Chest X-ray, PA view. Patient: 36 years old, sex M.
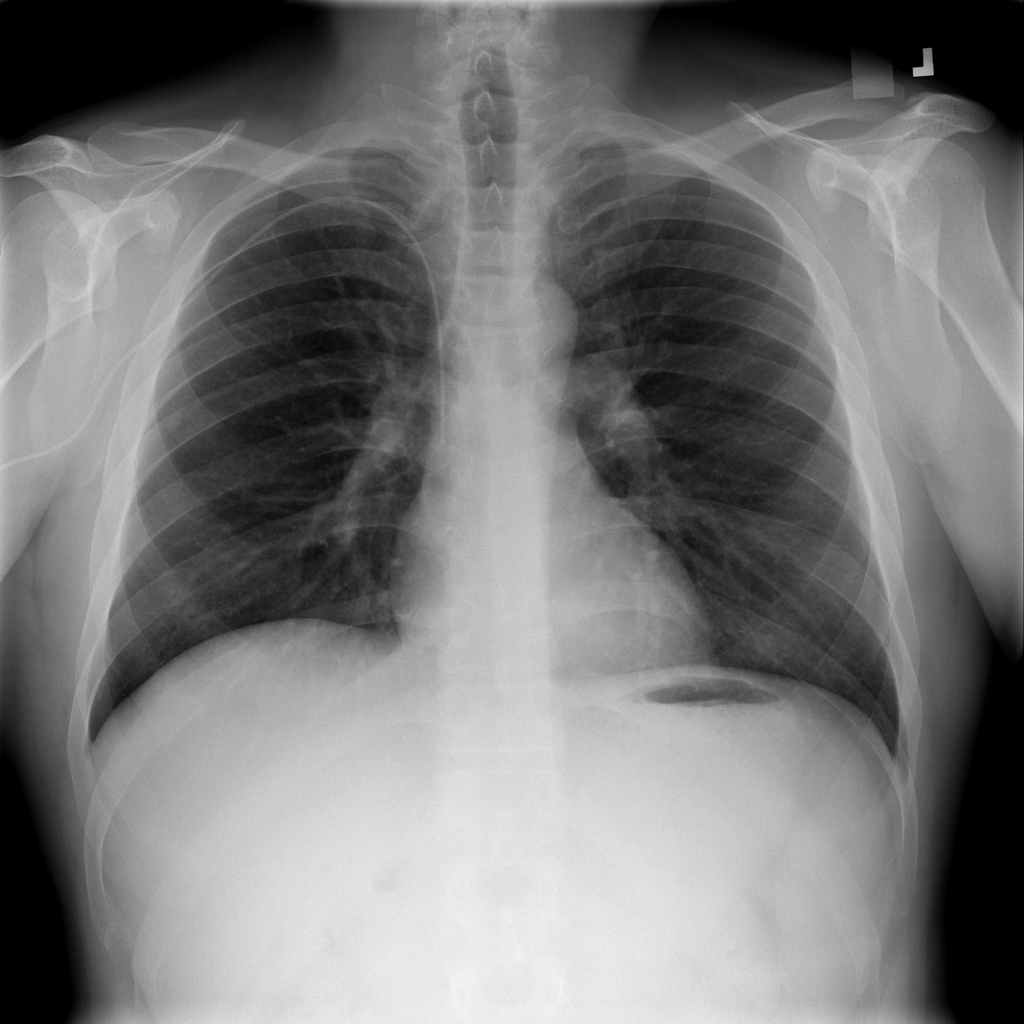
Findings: No Finding